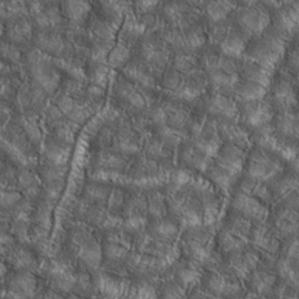
Label: non_frost